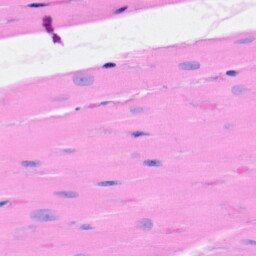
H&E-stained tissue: Heart